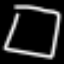
Label: square